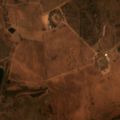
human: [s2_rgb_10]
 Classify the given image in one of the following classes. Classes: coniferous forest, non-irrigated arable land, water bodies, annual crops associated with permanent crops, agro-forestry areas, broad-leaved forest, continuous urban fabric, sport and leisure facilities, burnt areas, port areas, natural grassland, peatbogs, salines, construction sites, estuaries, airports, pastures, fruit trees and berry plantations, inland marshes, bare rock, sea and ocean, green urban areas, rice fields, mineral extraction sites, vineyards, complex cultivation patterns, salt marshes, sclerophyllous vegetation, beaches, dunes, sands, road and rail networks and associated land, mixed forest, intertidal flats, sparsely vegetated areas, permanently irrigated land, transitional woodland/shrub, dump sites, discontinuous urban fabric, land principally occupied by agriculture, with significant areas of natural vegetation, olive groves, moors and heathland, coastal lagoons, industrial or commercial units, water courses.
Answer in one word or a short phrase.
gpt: olive groves, pastures, agro-forestry areas, water bodies